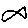
Label: fish